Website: bh-photo
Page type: billing-address
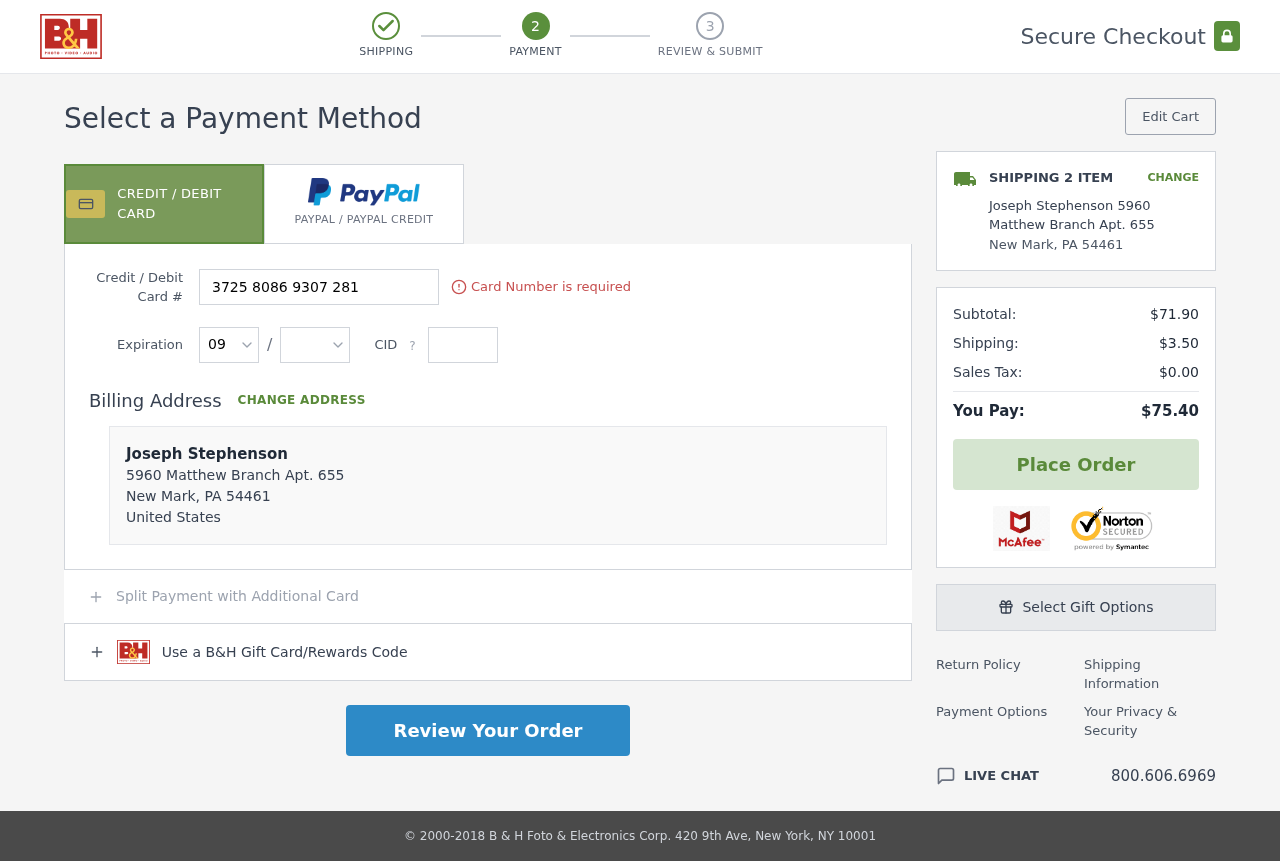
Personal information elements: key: PII_CARD_CVV
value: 6404
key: PII_CARD_EXPIRY_MONTH
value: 09
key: PII_CARD_EXPIRY_YEAR
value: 30
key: PII_CARD_NUMBER
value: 3725 8086 9307 281
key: PII_CITY
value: New Mark
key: PII_COUNTRY
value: United States
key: PII_FULLNAME
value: Joseph Stephenson
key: PII_FULLNAME2
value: Joseph Stephenson
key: PII_POSTCODE
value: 54461
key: PII_STATE_ABBR
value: PA
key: PII_STREET
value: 5960 Matthew Branch Apt. 655
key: PII_POSTCODE_FULL
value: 54461
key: PII_POSTCODE_NUMERIC
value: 54461
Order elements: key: ORDER_NUM_ITEMS
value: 2
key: ORDER_SUBTOTAL
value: $71.90
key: ORDER_SHIPPING_COST
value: $3.50
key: ORDER_TAX
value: $0.00
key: ORDER_TOTAL
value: $75.40